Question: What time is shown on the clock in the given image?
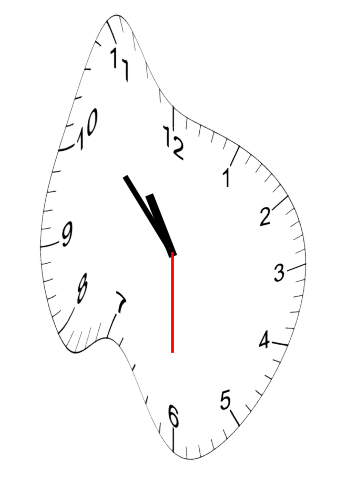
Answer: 10:52:30